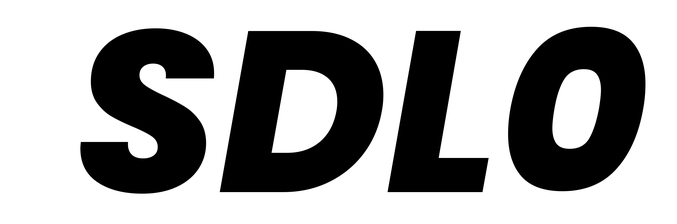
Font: Poppins-ExtraBoldItalic